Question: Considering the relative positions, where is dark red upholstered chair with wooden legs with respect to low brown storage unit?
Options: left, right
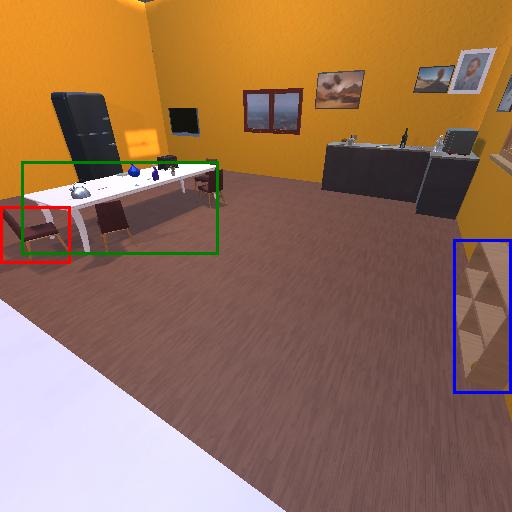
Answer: left